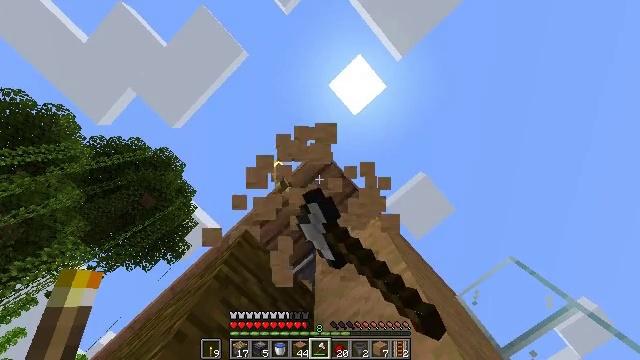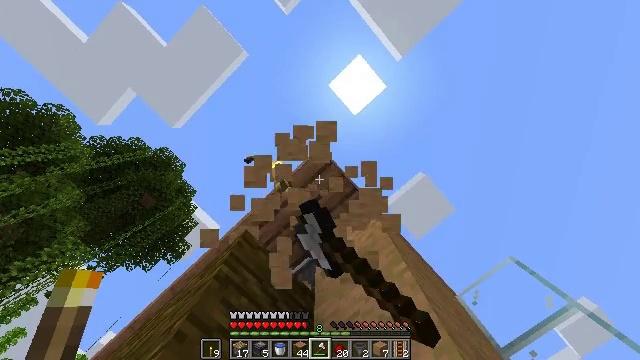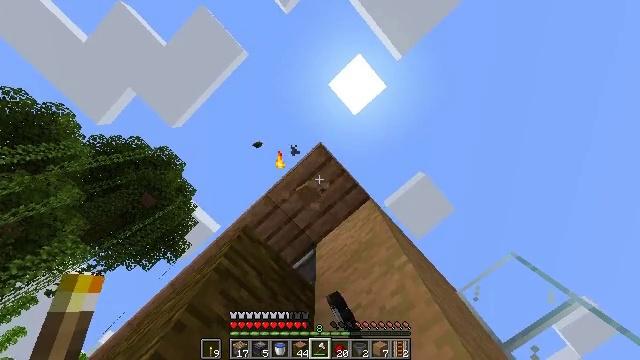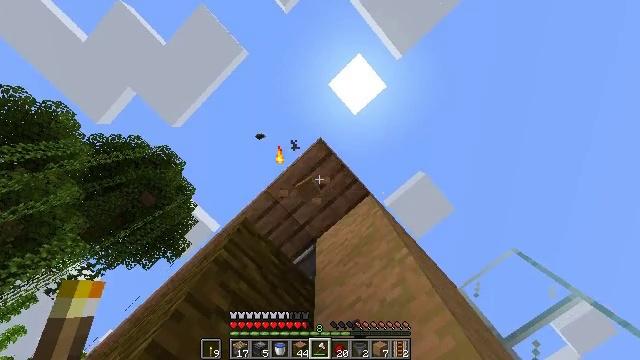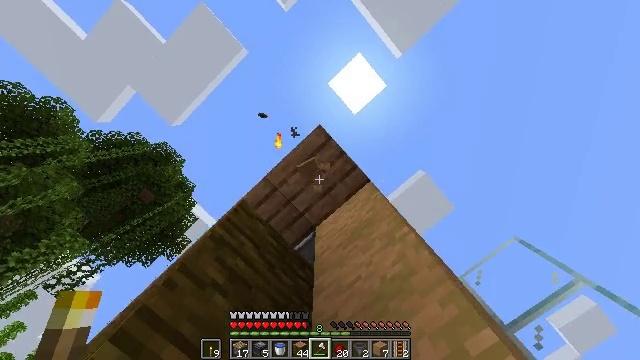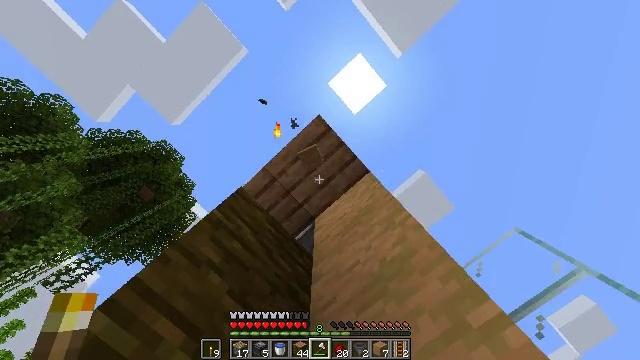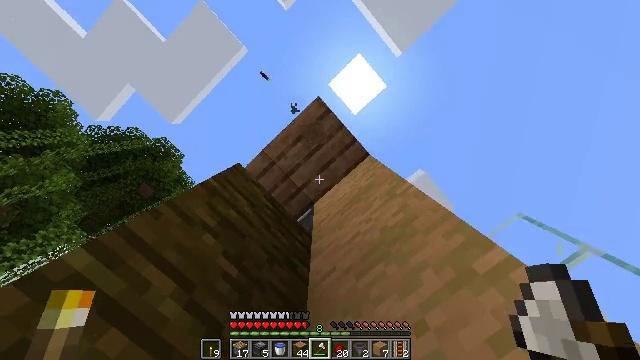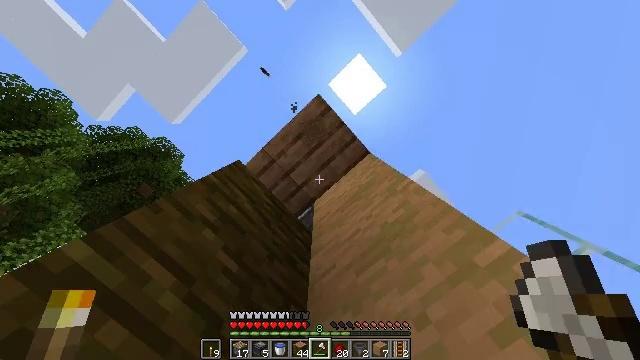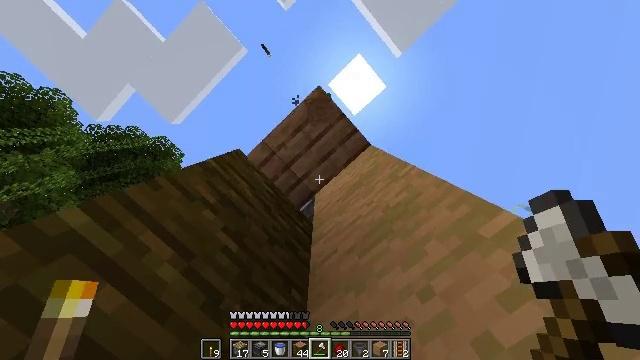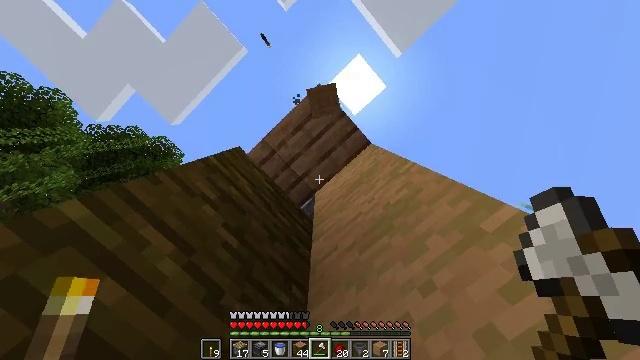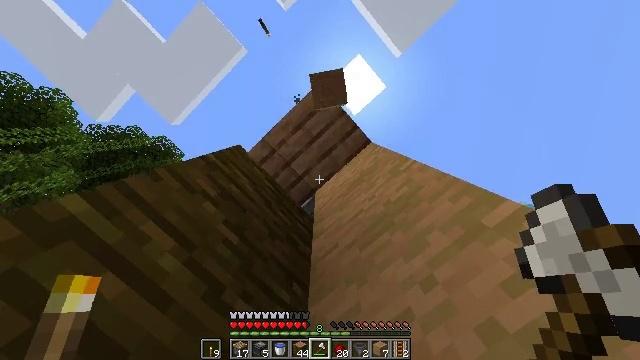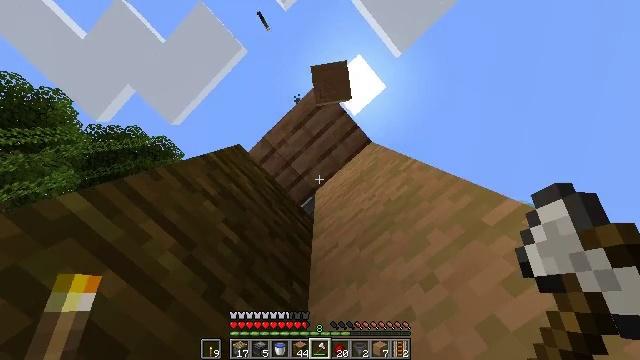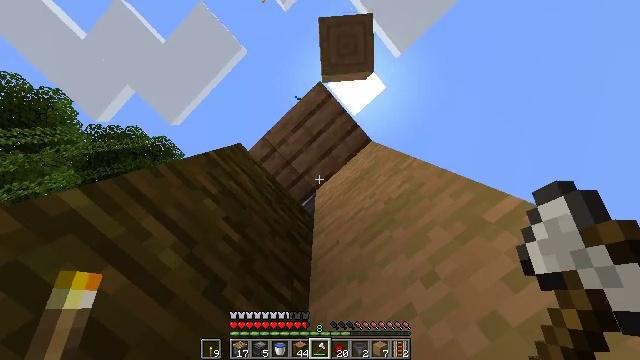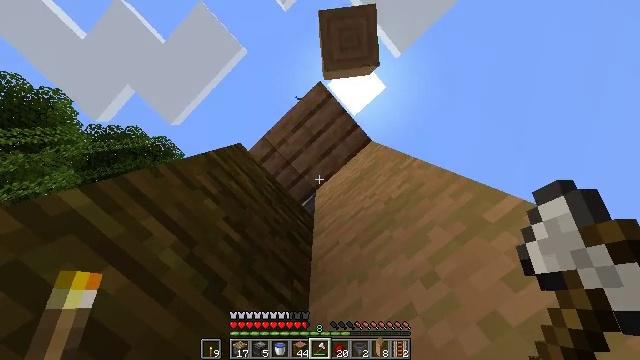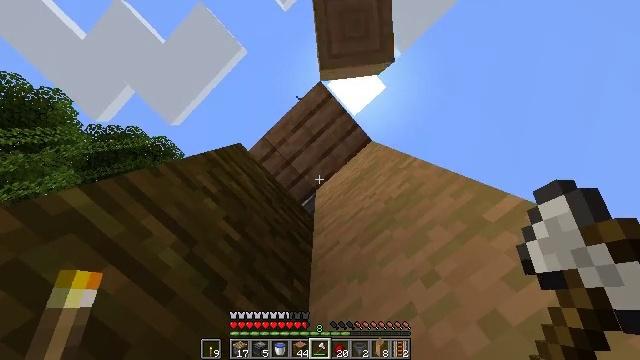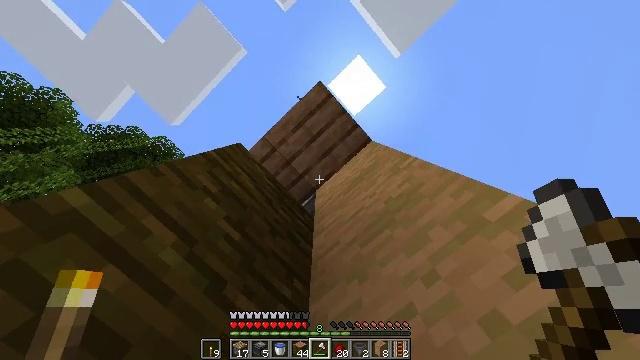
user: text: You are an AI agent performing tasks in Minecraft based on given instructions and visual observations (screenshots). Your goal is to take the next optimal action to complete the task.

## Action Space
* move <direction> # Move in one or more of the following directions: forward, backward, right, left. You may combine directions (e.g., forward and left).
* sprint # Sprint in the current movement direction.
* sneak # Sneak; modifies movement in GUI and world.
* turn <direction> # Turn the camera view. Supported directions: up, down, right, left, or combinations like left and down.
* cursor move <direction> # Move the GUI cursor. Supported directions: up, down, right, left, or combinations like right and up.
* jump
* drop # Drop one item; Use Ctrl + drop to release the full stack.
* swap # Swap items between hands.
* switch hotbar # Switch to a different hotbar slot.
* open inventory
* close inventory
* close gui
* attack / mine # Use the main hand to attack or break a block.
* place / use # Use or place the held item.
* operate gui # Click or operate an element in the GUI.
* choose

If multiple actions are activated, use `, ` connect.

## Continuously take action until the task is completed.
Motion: motion action
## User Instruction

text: Retrieve stripped jungle log from structures.
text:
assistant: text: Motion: no_op
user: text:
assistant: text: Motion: move forward
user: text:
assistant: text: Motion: move forward
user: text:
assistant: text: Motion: move forward
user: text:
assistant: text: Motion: move forward
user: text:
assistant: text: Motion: no_op
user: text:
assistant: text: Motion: no_op
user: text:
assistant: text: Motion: no_op
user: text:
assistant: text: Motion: no_op
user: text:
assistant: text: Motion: no_op
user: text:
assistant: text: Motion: no_op
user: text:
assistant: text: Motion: no_op
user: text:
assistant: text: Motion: no_op
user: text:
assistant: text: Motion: no_op
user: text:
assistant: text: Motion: no_op
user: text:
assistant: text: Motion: no_op
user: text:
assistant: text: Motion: no_op
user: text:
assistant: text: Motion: no_op
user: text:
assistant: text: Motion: no_op
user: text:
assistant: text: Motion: turn down
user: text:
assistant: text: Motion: turn down
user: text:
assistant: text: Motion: turn left and down
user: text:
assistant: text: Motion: turn down
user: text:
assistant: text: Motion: move back, turn down
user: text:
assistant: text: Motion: move back, turn down
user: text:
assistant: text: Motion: move back, turn down
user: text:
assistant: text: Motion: move back, turn down
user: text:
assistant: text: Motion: move back, turn right and down
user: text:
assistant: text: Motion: move back
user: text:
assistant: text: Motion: move back